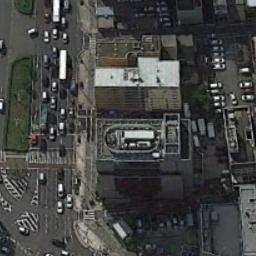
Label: commercial_area